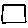
Label: square